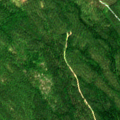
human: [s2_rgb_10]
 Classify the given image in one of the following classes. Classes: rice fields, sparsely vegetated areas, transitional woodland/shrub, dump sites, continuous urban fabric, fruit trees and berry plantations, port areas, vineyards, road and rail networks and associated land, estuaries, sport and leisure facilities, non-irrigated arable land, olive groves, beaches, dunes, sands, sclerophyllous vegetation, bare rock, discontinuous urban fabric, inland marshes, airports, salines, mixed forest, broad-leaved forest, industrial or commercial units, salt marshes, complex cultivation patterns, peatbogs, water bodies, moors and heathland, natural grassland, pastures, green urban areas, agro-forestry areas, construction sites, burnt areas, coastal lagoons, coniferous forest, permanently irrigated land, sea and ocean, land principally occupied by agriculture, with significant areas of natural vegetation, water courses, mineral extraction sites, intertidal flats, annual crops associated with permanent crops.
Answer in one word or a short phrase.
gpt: coniferous forest, mixed forest